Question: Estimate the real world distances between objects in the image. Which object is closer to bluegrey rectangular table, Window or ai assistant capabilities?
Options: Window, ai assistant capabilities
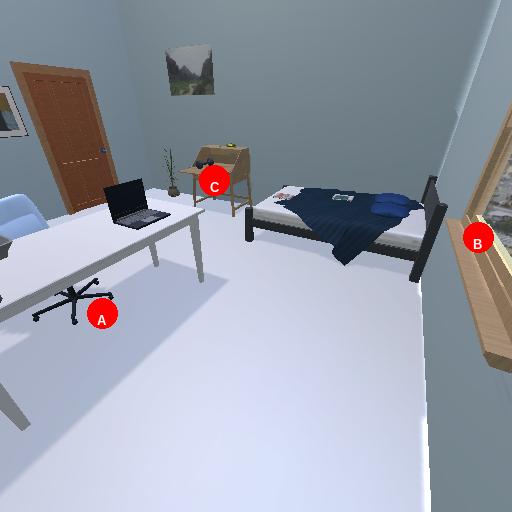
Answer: Window